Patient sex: M
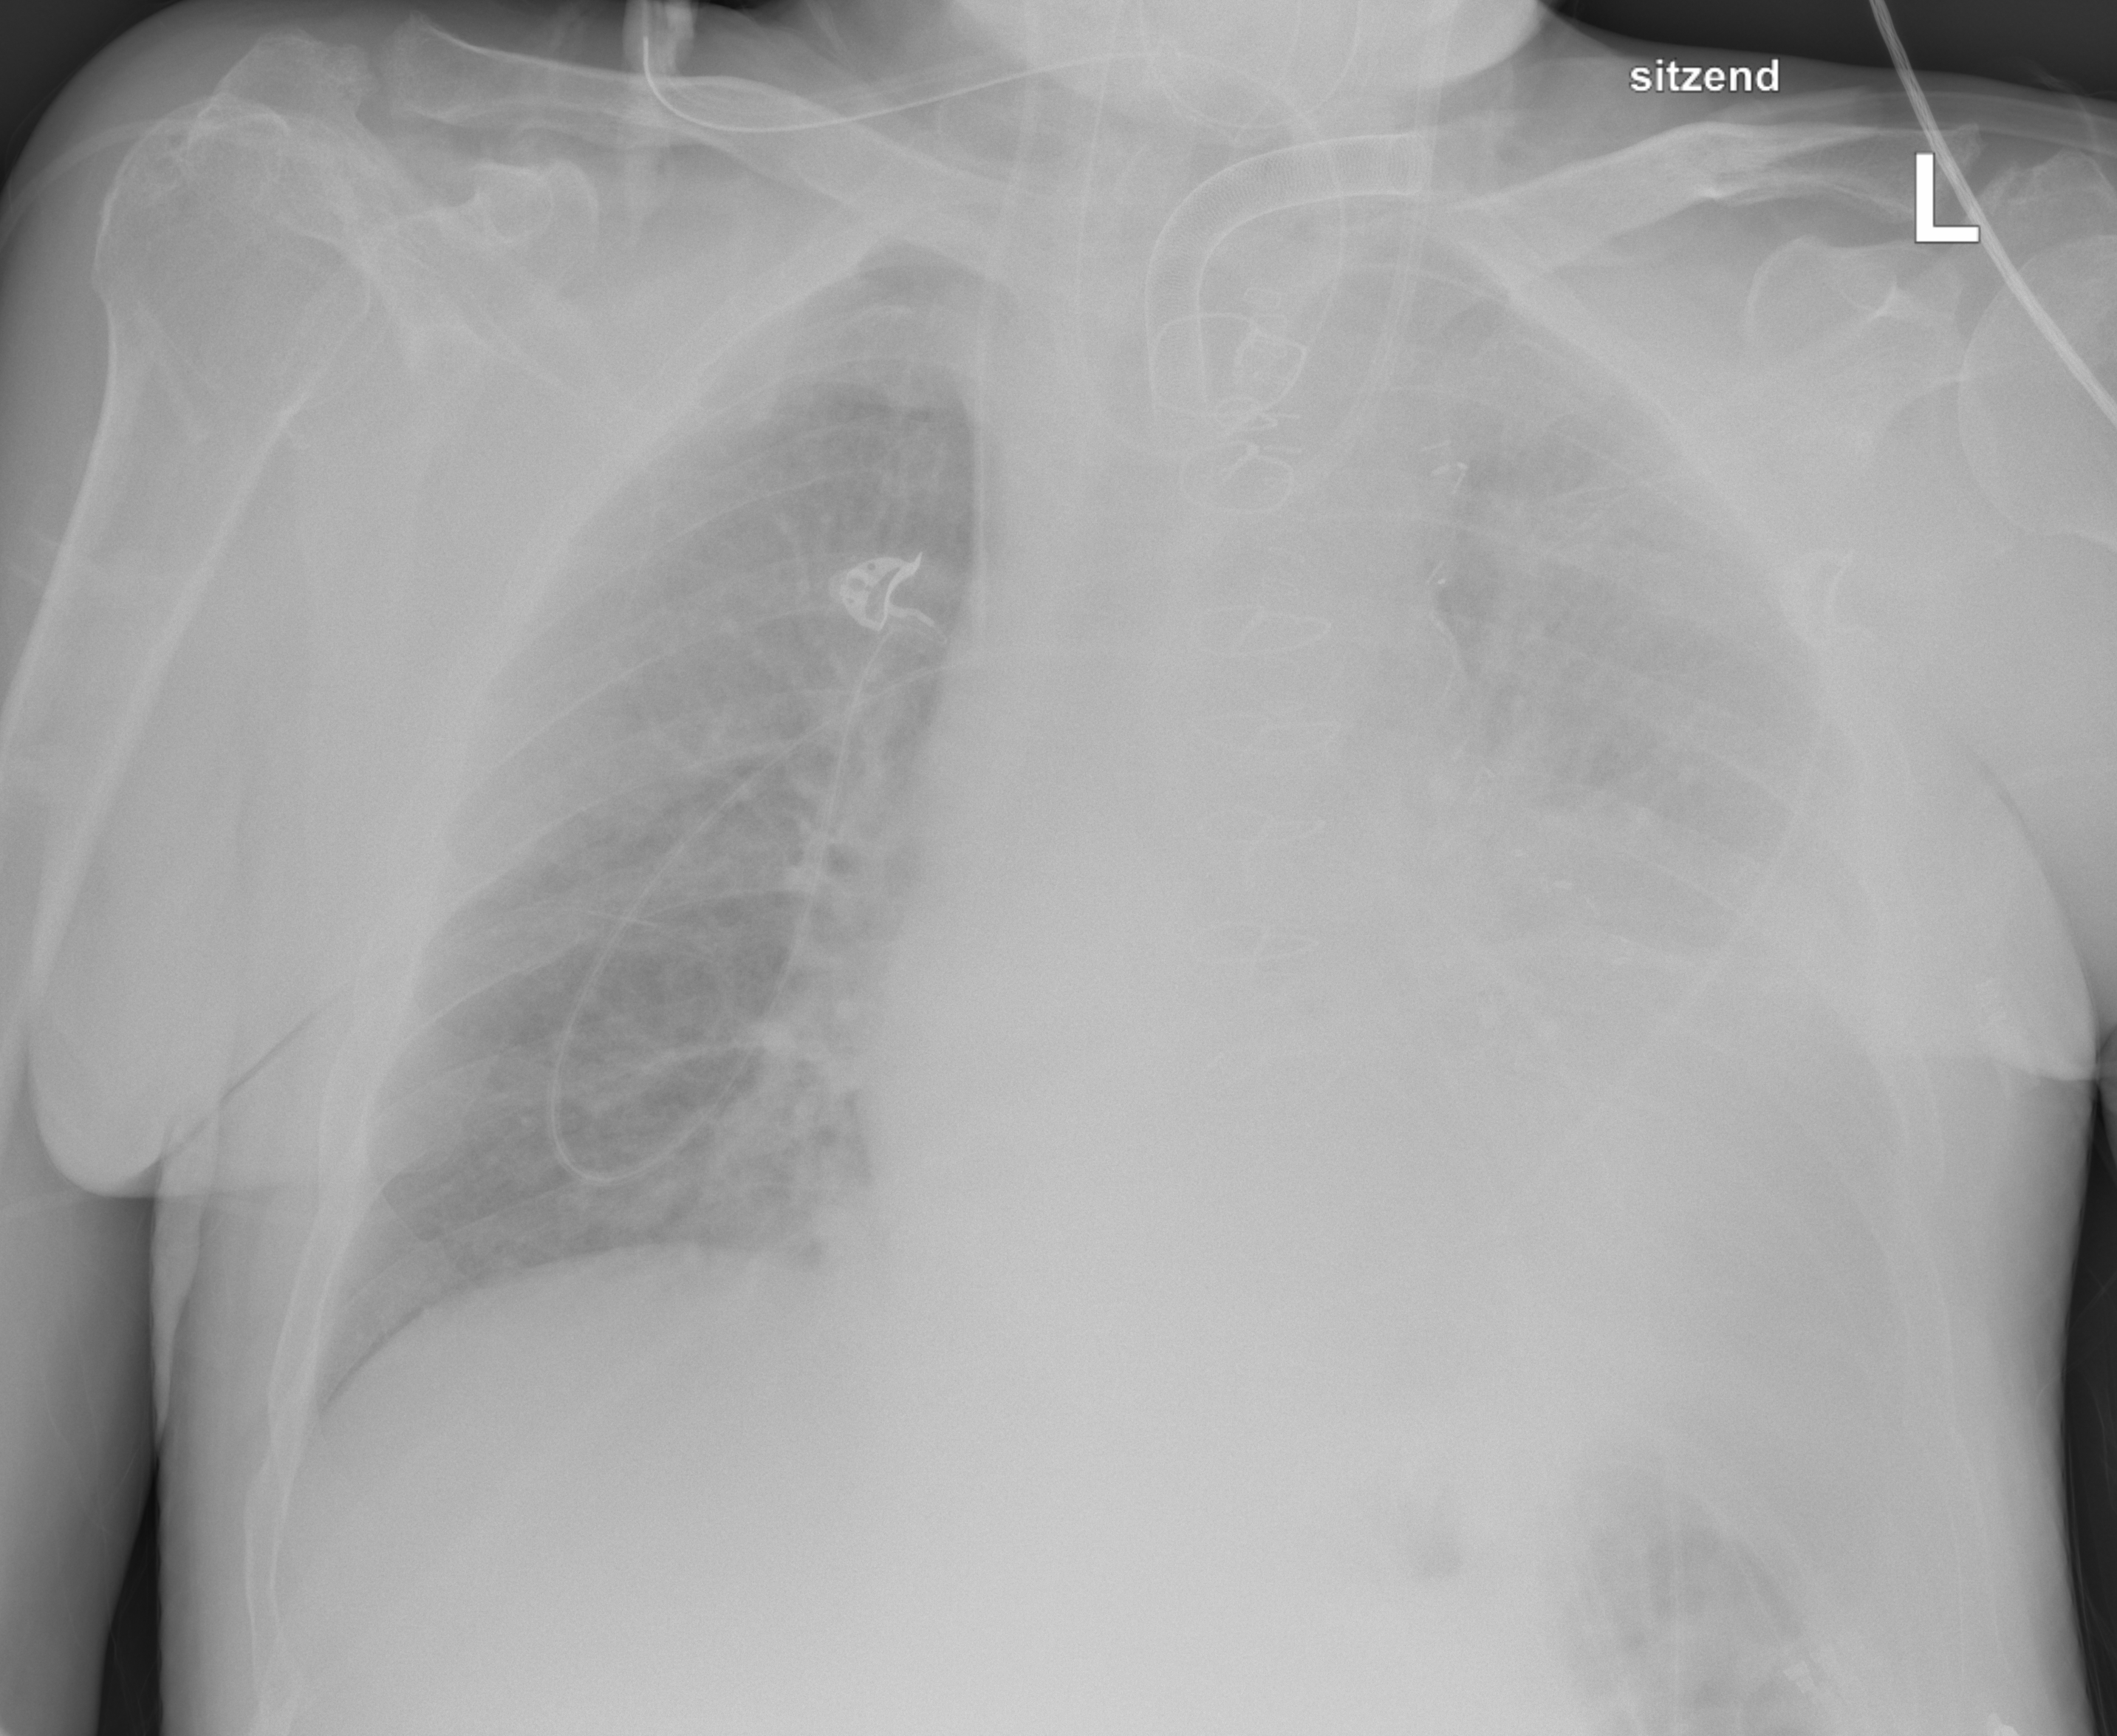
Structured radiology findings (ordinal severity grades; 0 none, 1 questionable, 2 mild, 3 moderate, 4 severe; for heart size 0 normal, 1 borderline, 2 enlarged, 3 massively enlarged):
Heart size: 2
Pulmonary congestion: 2
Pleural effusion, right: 0
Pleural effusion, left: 2
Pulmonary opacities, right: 2
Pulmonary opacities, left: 2
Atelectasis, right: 0
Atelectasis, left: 2